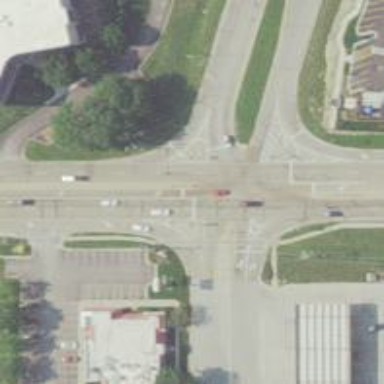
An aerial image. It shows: Road marking with turn dashes.